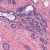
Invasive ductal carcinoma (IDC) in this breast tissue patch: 0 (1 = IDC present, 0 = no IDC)